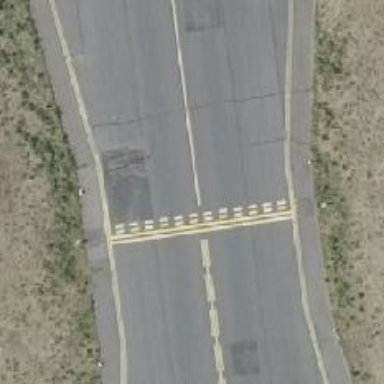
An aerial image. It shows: Asphalt road designated for service vehicles.